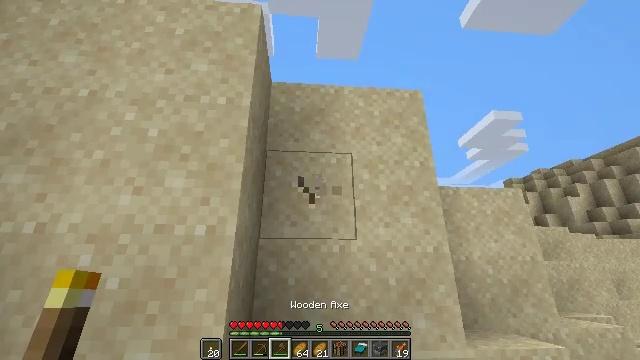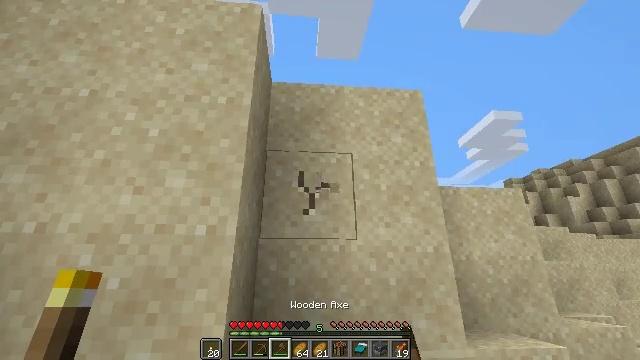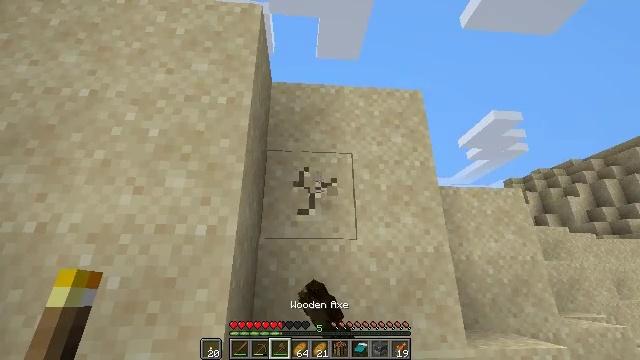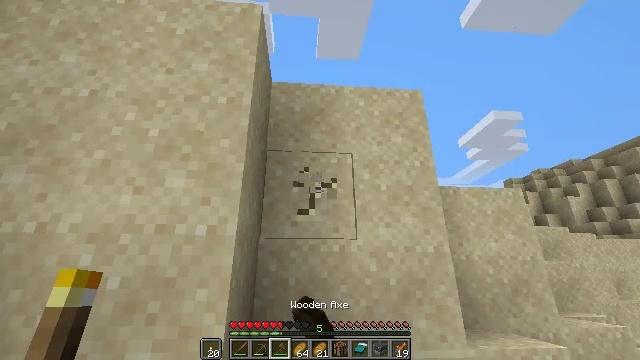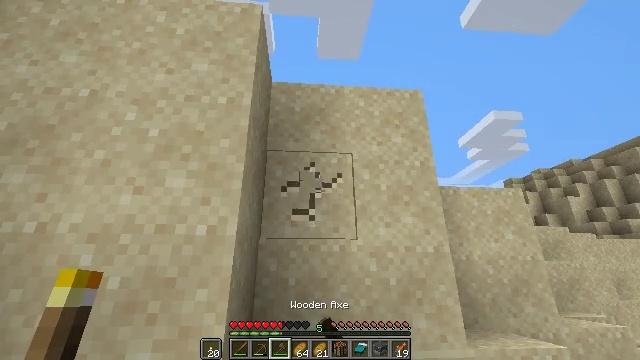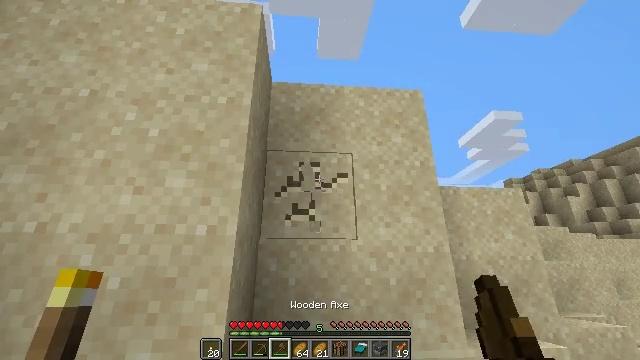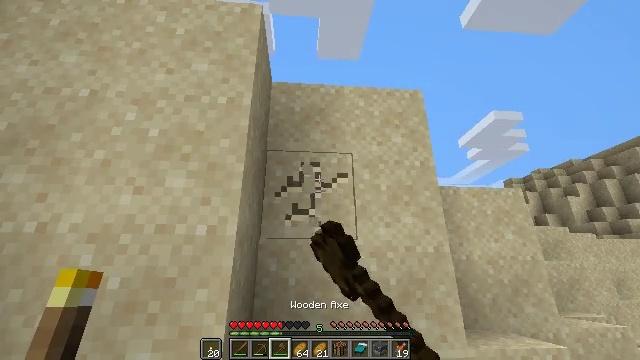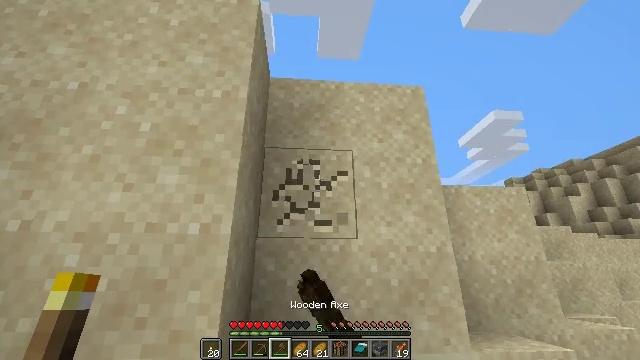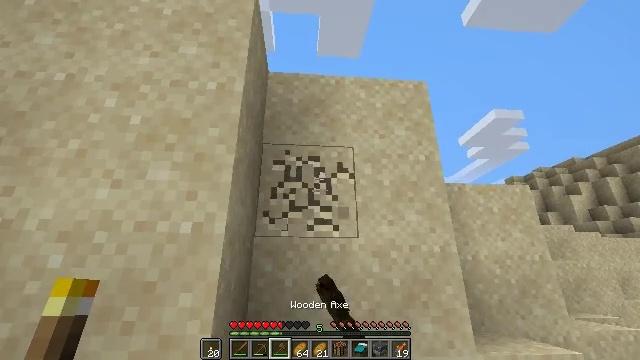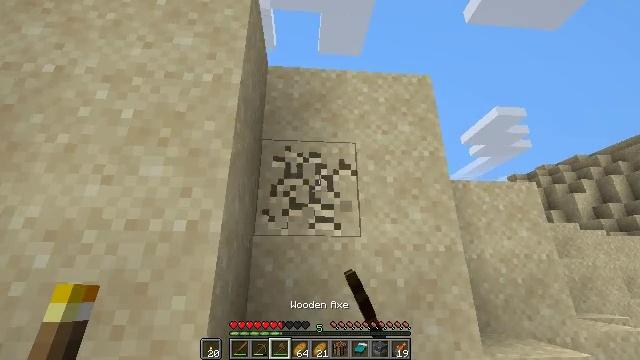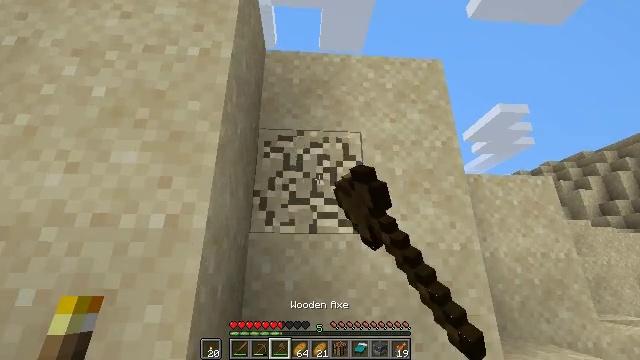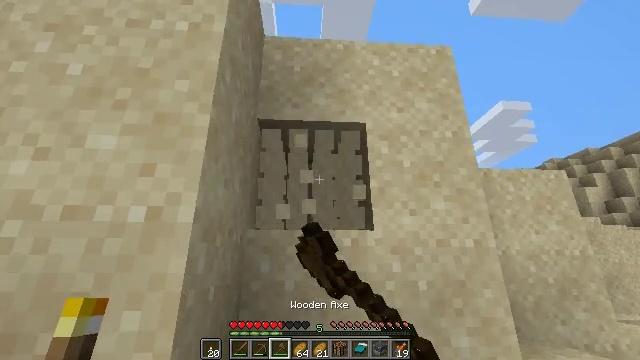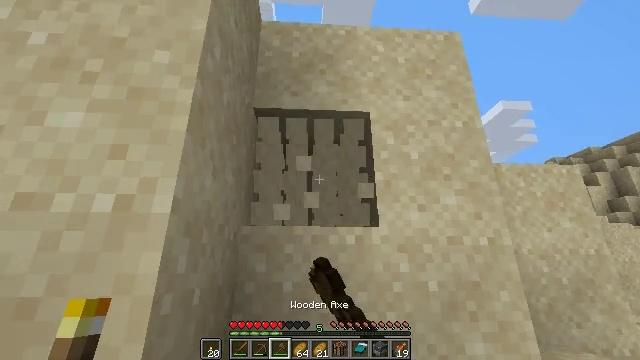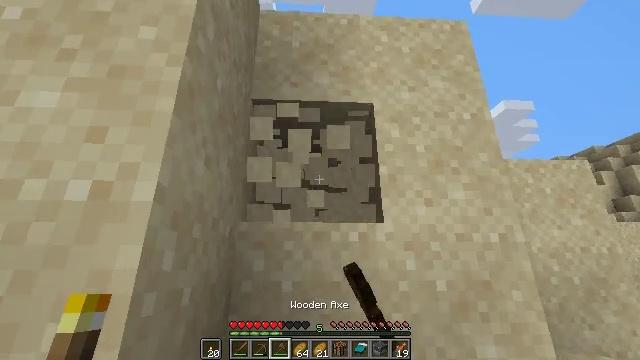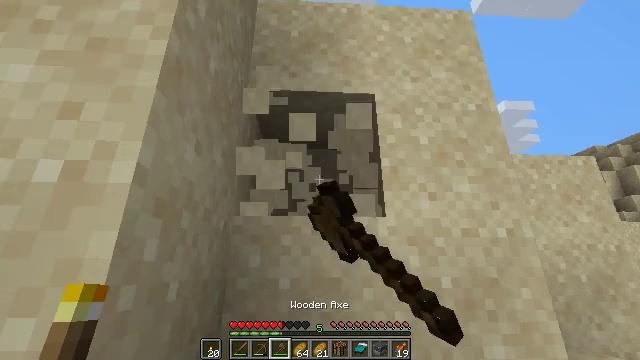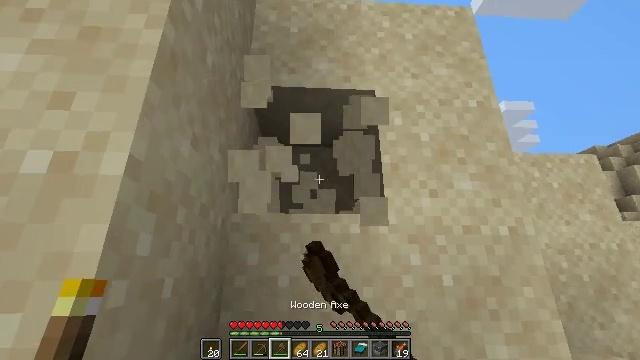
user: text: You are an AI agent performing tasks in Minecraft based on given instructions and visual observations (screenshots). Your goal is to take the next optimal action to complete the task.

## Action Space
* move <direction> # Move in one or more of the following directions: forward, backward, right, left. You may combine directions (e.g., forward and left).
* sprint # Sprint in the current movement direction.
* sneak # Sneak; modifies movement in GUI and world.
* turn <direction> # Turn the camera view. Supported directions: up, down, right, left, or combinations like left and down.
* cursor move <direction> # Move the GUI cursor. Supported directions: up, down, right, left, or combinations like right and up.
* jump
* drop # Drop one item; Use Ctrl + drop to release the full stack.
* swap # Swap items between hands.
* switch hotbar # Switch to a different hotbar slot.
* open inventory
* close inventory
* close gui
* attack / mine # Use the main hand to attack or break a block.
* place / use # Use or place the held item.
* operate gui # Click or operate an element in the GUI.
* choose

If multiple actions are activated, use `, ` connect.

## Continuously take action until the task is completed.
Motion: motion action
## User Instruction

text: Attack the ground to gather sand.
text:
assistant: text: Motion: attack / mine
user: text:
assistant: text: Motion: attack / mine
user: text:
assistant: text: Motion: attack / mine
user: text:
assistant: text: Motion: attack / mine
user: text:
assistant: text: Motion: attack / mine
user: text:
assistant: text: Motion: attack / mine
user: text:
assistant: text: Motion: move forward, attack / mine
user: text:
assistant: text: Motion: move forward, attack / mine
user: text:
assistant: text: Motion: move forward, attack / mine
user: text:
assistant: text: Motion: move forward, attack / mine
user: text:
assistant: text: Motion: move forward, attack / mine
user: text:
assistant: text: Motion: attack / mine
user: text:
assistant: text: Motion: attack / mine
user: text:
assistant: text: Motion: attack / mine
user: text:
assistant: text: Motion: attack / mine
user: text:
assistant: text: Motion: attack / mine
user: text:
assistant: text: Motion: attack / mine
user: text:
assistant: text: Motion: turn down, attack / mine
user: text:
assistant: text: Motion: turn down, attack / mine
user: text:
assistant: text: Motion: turn down, attack / mine
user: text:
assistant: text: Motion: turn down, attack / mine
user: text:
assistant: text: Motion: attack / mine
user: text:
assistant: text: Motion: attack / mine
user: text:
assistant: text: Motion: attack / mine
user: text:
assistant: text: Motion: attack / mine
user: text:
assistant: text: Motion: attack / mine
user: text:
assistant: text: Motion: attack / mine
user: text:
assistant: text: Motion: attack / mine
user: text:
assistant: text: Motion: turn down, attack / mine
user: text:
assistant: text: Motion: attack / mine